Паук сплел паутинку в виде правильного шестиугольника со стороной $l=45$ см (см. рис.) и закрепил крайние точки радиальных нитей радиусом $r=0.01$ мм так, что сила их натяжения оказалась равна $F_{0}=6$ мН. Считайте деформации паутины упругими, а ее модуль Юнга $E=2 \cdot 10^{8}$ Па. При относительном удлинении, превышающем $\varepsilon_{\max }=0.2$, нить паутины рвется.
Найдите максимальную массу $M$ мухи, которая, попав в паутину, не порвет ее, если скорость мухи $v=2$~м/с. Считайте, что муха попадет в центр паутины перпендикулярно ее плоскости.
В центр паутины попалась муха массой $m=0.1$~г. Найдите период $T$ малых колебаний мухи вдоль перпендикуляра к плоскости паутины. Попав в паутину, махать крыльями муха не может.
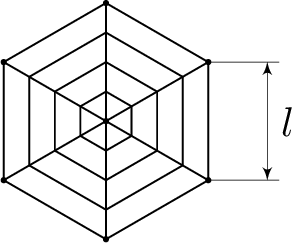
Найдите максимальную массу $M$ мухи, которая, попав в паутину, не порвет ее, если скорость мухи $v=2$~м/с. Считайте, что муха попадет в центр паутины перпендикулярно ее плоскости.
Решение: При попадании мухи в центр паутины перпендикулярно ее плоскости будут растягиваться только радиальные нити. Из закона Гука находим их начальное относительное удлинение: $$ \varepsilon_{0}=\frac{F_{0}}{E S}, $$ где $S=\pi r^{2}$ - площадь поперечного сечения нити паутины. Максимальную массу $M$ мухи найдем из условия, что муха остановилась, когда натяжение паутины достигло предельного значения. Энергия упругой дефформации 6 различных нитей при относительном удлинении $\varepsilon$ имеет вид $$ W=6 \cdot \frac{E \varepsilon^{2}}{2} \cdot S l. $$ Напомним, что $E \varepsilon^{2} / 2$ имеет смысл плотности энергии деформации. Из закона сохранения энергии: $$ \frac{M v^{2}}{2}+6 \cdot \frac{E \varepsilon_{0}^{2}}{2} \cdot S l=6 \cdot \frac{E \varepsilon_{\max }^{2}}{2} \cdot S l, $$ получим $$ M=\frac{6 E S l}{v^{2}}\left(\varepsilon_{\max }^{2}-\varepsilon_{0}^{2}\right)=\frac{6 \pi r^{2} l E}{v^{2}}\left(\varepsilon_{\max }^{2}-\frac{F_{0}^{2}}{\pi^{2} r^{4} E^{2}}\right) \approx 1.3~г $$
Ответ: $$ M=\frac{6 \pi r^{2} l E}{v^{2}}\left(\varepsilon_{\max }^{2}-\frac{F_{0}^{2}}{\pi^{2} r^{4} E^{2}}\right) \approx 1.3~г $$

В центр паутины попалась муха массой $m=0.1$~г. Найдите период $T$ малых колебаний мухи вдоль перпендикуляра к плоскости паутины. Попав в паутину, махать крыльями муха не может.
Решение: При малых колебаниях можно пренеберечь возникающим переменным удлинением радиальных нитей по сравнению с начальным $\varepsilon_{0}$, так как по теореме Пифагора это удлинение будут порядка второй степени малого смещения $x$ мухи (перпендикулярного плоскости паутины). Возвращающая сила $F$ создается проекциями 6 радиальных сил $F_{0}$ на направление колебаний: $$ F \approx-6 \cdot F_{0} \cdot \frac{x}{l^{2}+x^{2}} \approx-\frac{6 F_{0}}{l} \cdot x. $$ Таким образом, эффективная жесткость $k=6 F_{0} / l$. А период колебаний $$ T=2 \pi \sqrt{\frac{m}{k}}=2 \pi \sqrt{\frac{m l}{6 F_{0}}} \approx 0.22~c . $$
Ответ: $$ T=2 \pi \sqrt{\frac{m l}{6 F_{0}}} \approx 0.22~c . $$
Темы:
T, Механика, Колебания, Всероссийские, Упругость